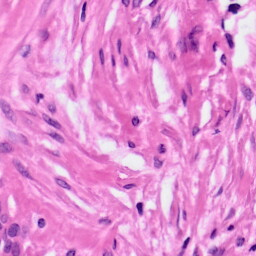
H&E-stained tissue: Ovarian